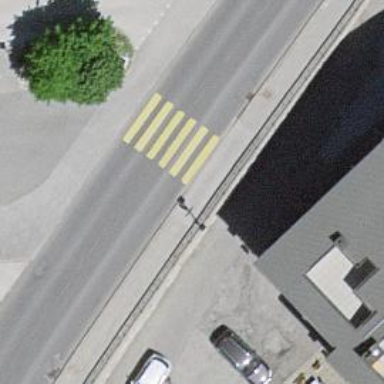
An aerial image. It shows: Zebra crossing on the road.